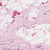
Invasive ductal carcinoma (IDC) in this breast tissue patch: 0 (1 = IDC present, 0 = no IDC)